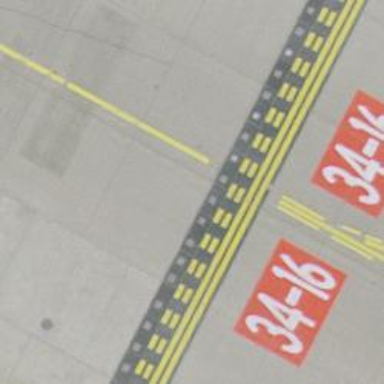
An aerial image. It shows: Runway holding position.